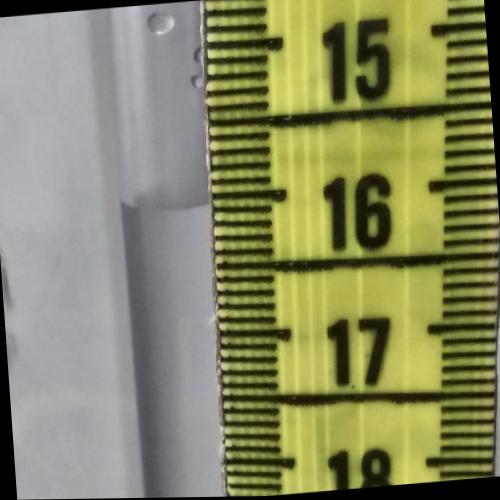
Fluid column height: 16.1 cm